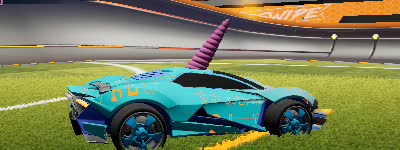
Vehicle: werewolf